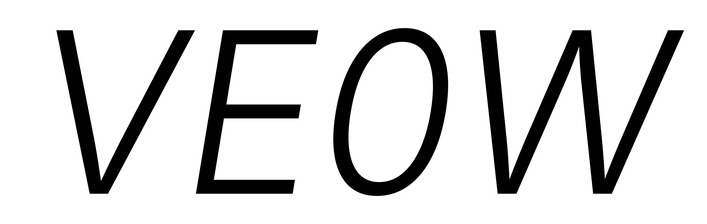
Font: Inter-Italic_Light_Italic